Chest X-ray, AP view. Patient: 62 years old, sex M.
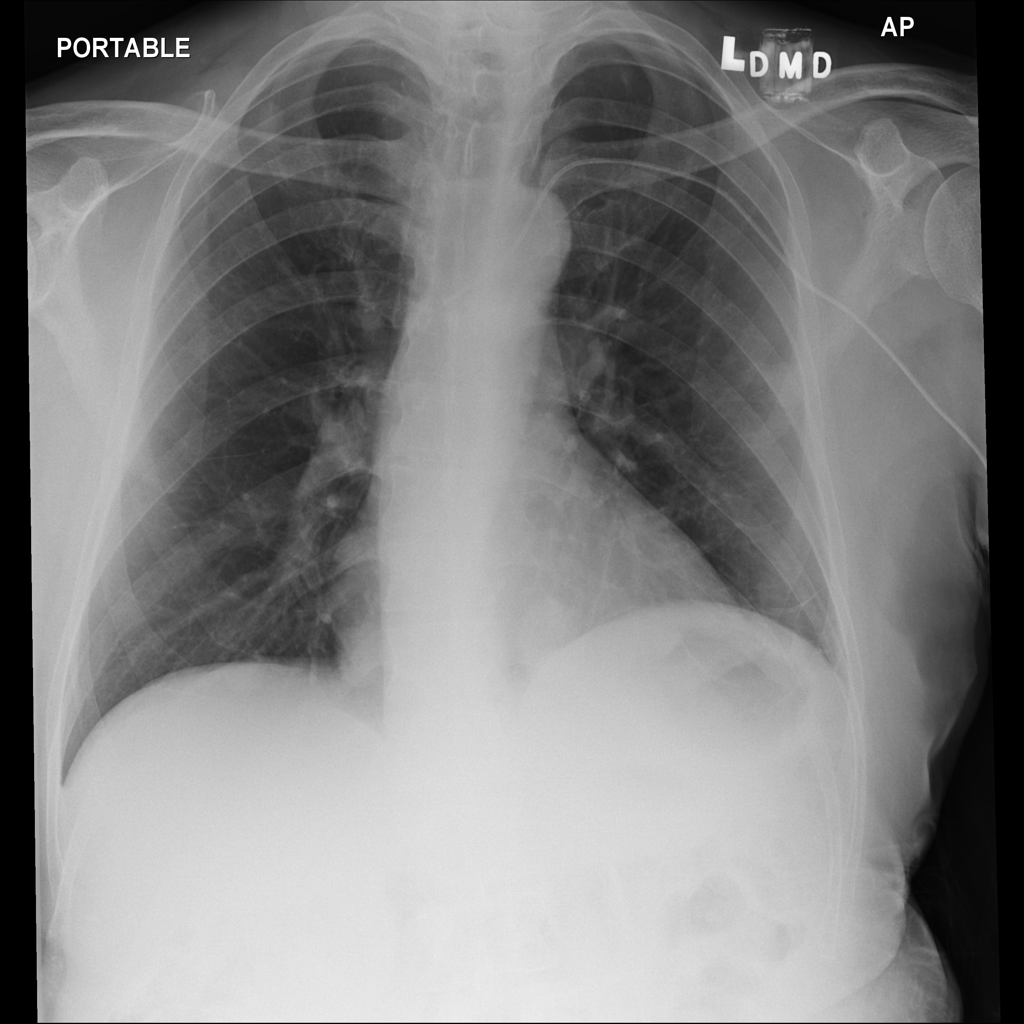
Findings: No Finding